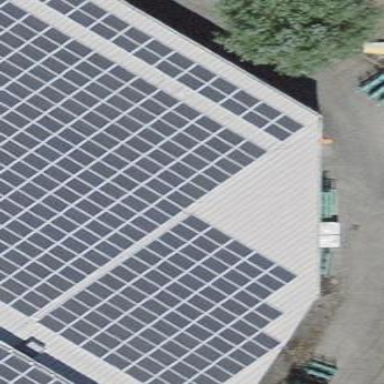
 consisting of solar photovoltaic panels."